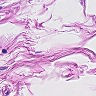
Metastatic tissue present: no